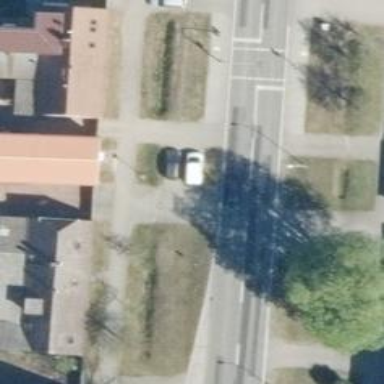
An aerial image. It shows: Traffic signals at road crossing.